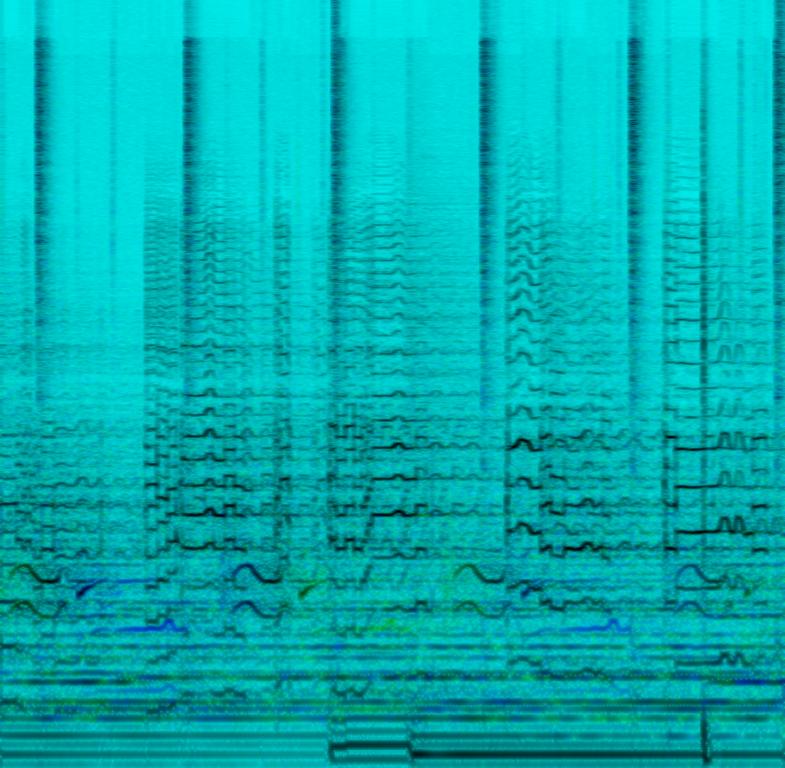
This music is an electric guitar solo. The tempo is medium fast with rhythmic bongo , atmospheric synthesiser, soft drumming with Cymbal rides, oud riff and keyboard harmony. The music is densely layered. It is soothing, engaging, compelling, mesmerising and building up gradually. This music is Contemporary Indian Pop.